【题型】解答题　【知识点】解析几何　【难度】hard
(2024·上海·三模) 阿基米德（公元前287年—公元前212年，古希腊）不仅是著名的哲学家、物理学家，也是著名的数学家，他利用“逼近法”得到椭圆面积除以圆周率$\pi$等于椭圆的长半轴长与短半轴长的乘积。在平面直角坐标系中，椭圆$C$:$\frac{x^2}{a^2} + \frac{y^2}{b^2} = 1\ (a > b > 0)$的面积等于$2\pi$，且椭圆$C$的焦距为$2\sqrt{3}$。点$P(4,0)$、$Q(0,2)$分别为$x$轴、$y$轴上的定点。

(1) 求椭圆$C$的标准方程；

(2) 点$R$为椭圆$C$上的动点，求三角形$PQR$面积的最小值，并求此时$R$点坐标；

(3) 直线$l$与椭圆$C$交于不同的两点$A$、$B$，已知$A$关于$y$轴的对称点为$M$，$B$点关于原点的对称点为$N$，已知$P$、$M$、$N$三点共线，试探究直线$l$是否过定点。若过定点，求出定点坐标；若不过定点，请说明理由。
【解答】
\textbf{【答案】}
(1) $\frac{x^2}{4} + y^2 = 1$

(2) $4 - 2\sqrt{2}$，$R\left(\sqrt{2},\frac{\sqrt{2}}{2}\right)$

(3) 直线$l$恒过定点$(-1,0)$

\textbf{【知识点】} 直线过定点问题、根据$a$、$b$、$c$求椭圆标准方程、求椭圆中的最值问题、椭圆中的直线过定点问题

\textbf{【分析】}
(1) 根据椭圆$C$的焦距可求出$2c$，由椭圆$C$:$\frac{x^2}{a^2} + \frac{y^2}{b^2} = 1\ (a > b > 0)$的面积等于$2\pi$得$ab\pi = 2\pi$，求出$a,b$，即可求出椭圆$C$的标准方程；

(2) 设$R(2\cos\theta,\sin\theta)$（$\theta$为参数），根据点到直线的距离公式表示出$R$到直线$PQ$的距离为$d = \frac{\left|2\sqrt{2}\sin\left(\theta + \frac{\pi}{4}\right) - 4\right|}{\sqrt{5}}$，由正弦函数的性质确定$d$的最小值，即可求解；

(3) 设直线$l$:$x = my + t$，$A(x_1,y_1)$，$B(x_2,y_2)$，进而写出$M,N$两点坐标，将直线$l$:$x = my + t$与椭圆$C$的方程联立，根据韦达定理求$y_1 + y_2$，$y_1 \cdot y_2$，由$P$、$M$、$N$三点共线可知$k_{PM} = k_{PN}$，将$y_1 + y_2$，$y_1 \cdot y_2$代入并化简，得到$m,t$的关系式，分析可知$l$经过的定点坐标。

\textbf{【详解】}
(1) 由题意知，椭圆的面积知$ab\pi = 2\pi$，得$ab = 2$，

又$2c = 2\sqrt{3}$，所以
\[
\begin{cases}
ab = 2 \\
c = \sqrt{3} \\
a^2 = b^2 + c^2
\end{cases}
\quad \text{，解得} \quad
\begin{cases}
a = 2 \\
b = 1
\end{cases}
\]
，

所以椭圆$C$的方程为$\frac{x^2}{4} + y^2 = 1$；

---

(2) 由题意得，直线$PQ$方程为$\frac{x}{4} + \frac{y}{2} = 1$，即$x + 2y - 4 = 0$，设$R(2\cos\theta,\sin\theta)$（$\theta$为参数），

则点$R$到直线$PQ$的距离为
\[
d = \frac{|2\cos\theta + \sin\theta - 4|}{\sqrt{5}} = \frac{\left|2\sqrt{2}\sin\left(\theta + \frac{\pi}{4}\right) - 4\right|}{\sqrt{5}},
\]
当$\sin\left(\theta + \frac{\pi}{4}\right) = 1$即$\theta + \frac{\pi}{4} = \frac{\pi}{2}$即$\theta = \frac{\pi}{4}$时，$d$取得最小值，且最小值为$\frac{4 - 2\sqrt{2}}{\sqrt{5}}$，

所以$\triangle PQR$的面积的最小值为$S_{\min} = \frac{1}{2}d|PQ| = \frac{1}{2} \cdot \frac{4 - 2\sqrt{2}}{\sqrt{5}} \cdot 2\sqrt{5} = 4 - 2\sqrt{2}$，

此时$R\left(\sqrt{2},\frac{\sqrt{2}}{2}\right)$。

---

(3) 设直线$l$:$x = my + t$，$A(x_1,y_1)$，$B(x_2,y_2)$，则$M(-x_1,y_1)$，$N(-x_2,-y_2)$，

$\because P$、$M$、$N$三点共线，得$k_{PM} = k_{PN} \implies \frac{y_1}{-x_1 - 4} = \frac{y_2}{x_2 + 4}$

$\therefore y_1(x_2 + 4) + y_2(x_1 + 4) = 0$，

$\because$直线$l$:$x = my + t$与椭圆$C$交于$A,B$两点，$x_1 = my_1 + t$，$x_2 = my_2 + t$，

$\therefore y_1(my_2 + t + 4) + y_2(my_1 + t + 4) = 0$，$\therefore 2my_1y_2 + (t + 4)(y_1 + y_2) = 0$，

由
\[
\begin{cases}
x = my + t \\
\frac{x^2}{4} + y^2 = 1
\end{cases}
\]
，得$(m^2 + 4)y^2 + 2mty + t^2 - 4 = 0$，$\therefore$
\[
\begin{cases}
y_1 + y_2 = -\frac{2mt}{m^2 + 4} \\
y_1 \cdot y_2 = \frac{t^2 - 4}{m^2 + 4} \\
\Delta > 0
\end{cases}
\]
，

$\therefore$
\[
\begin{cases}
y_1 + y_2 = -\frac{2mt}{m^2 + 4} \\
y_1 \cdot y_2 = \frac{t^2 - 4}{m^2 + 4} \\
m^2 + 4 > t^2
\end{cases}
\]
，代入$2my_1y_2 + (t + 4)(y_1 + y_2) = 0$中，

$\therefore 2m\frac{t^2 - 4}{m^2 + 4} + (t + 4)\left(-\frac{2mt}{m^2 + 4}\right) = 0$，$\therefore 2m(t^2 - 4) + (t + 4)(-2mt) = 0$，

$\therefore 8m(t + 1) = 0$

当$m = 0$，直线$l$方程为$x = t$，则$M,N$重合，不符合题意；

当$t = -1$时，直线$l$:$x = my - 1$，所以直线$l$恒过定点$(-1,0)$。

\textbf{【点睛】方法点睛：} 直线与圆锥曲线的位置关系中的定点、定值、最值问题，一般可通过联立方程组并消元得到关于$x$或$y$的一元二次方程，再把要求解的目标代数式化为关于两个交点横坐标或纵坐标的关系式，该关系中含有$x_1x_2,x_1+x_2$或$y_1y_2,y_1+y_2$，最后利用韦达定理把关系式转化为若干变量的方程（或函数），从而可求定点、定值、最值问题。

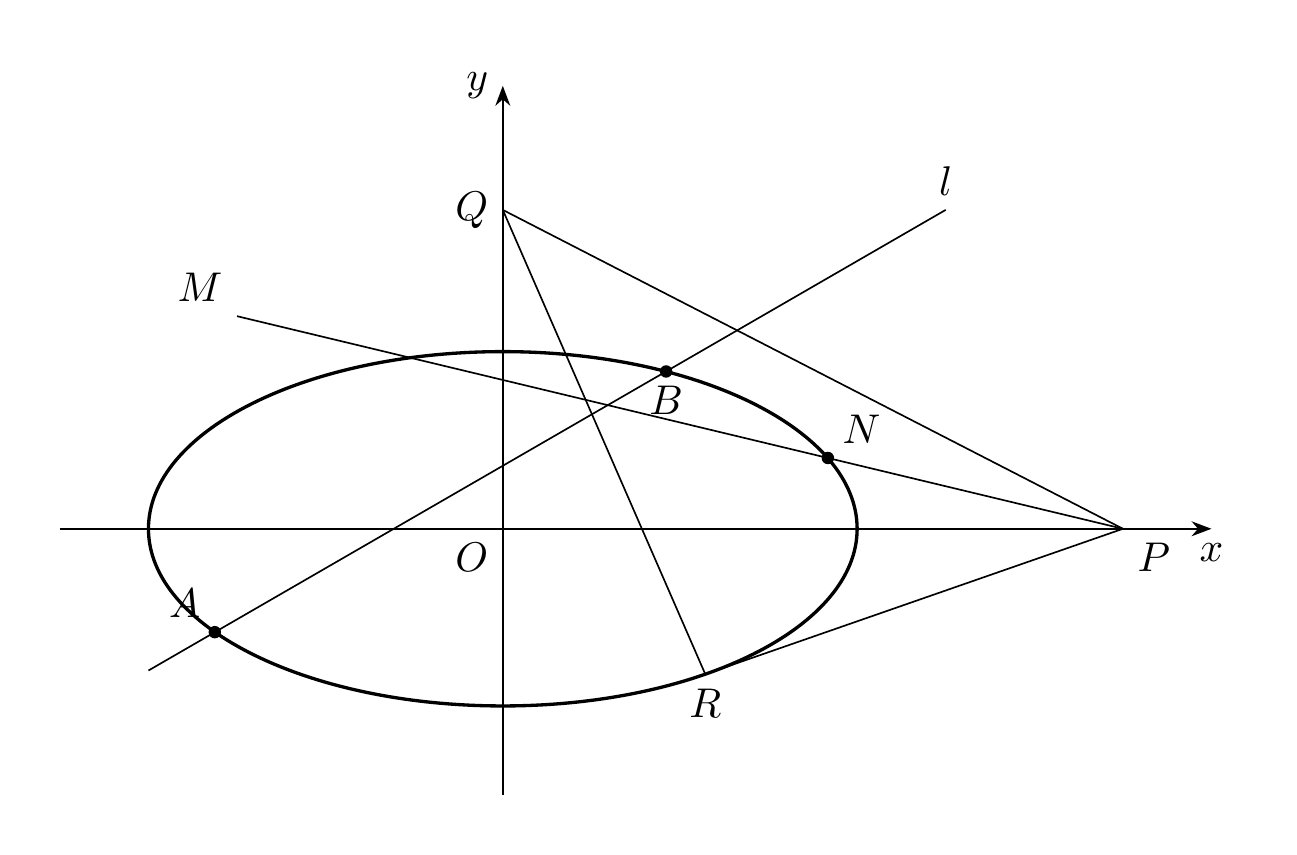